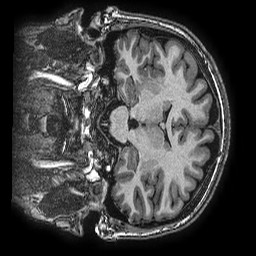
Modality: T1w
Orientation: coronal
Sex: male
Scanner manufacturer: ge
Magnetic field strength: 3 T
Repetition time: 0.0077 s
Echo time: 0.003436 s